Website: home-depot
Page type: billing-address
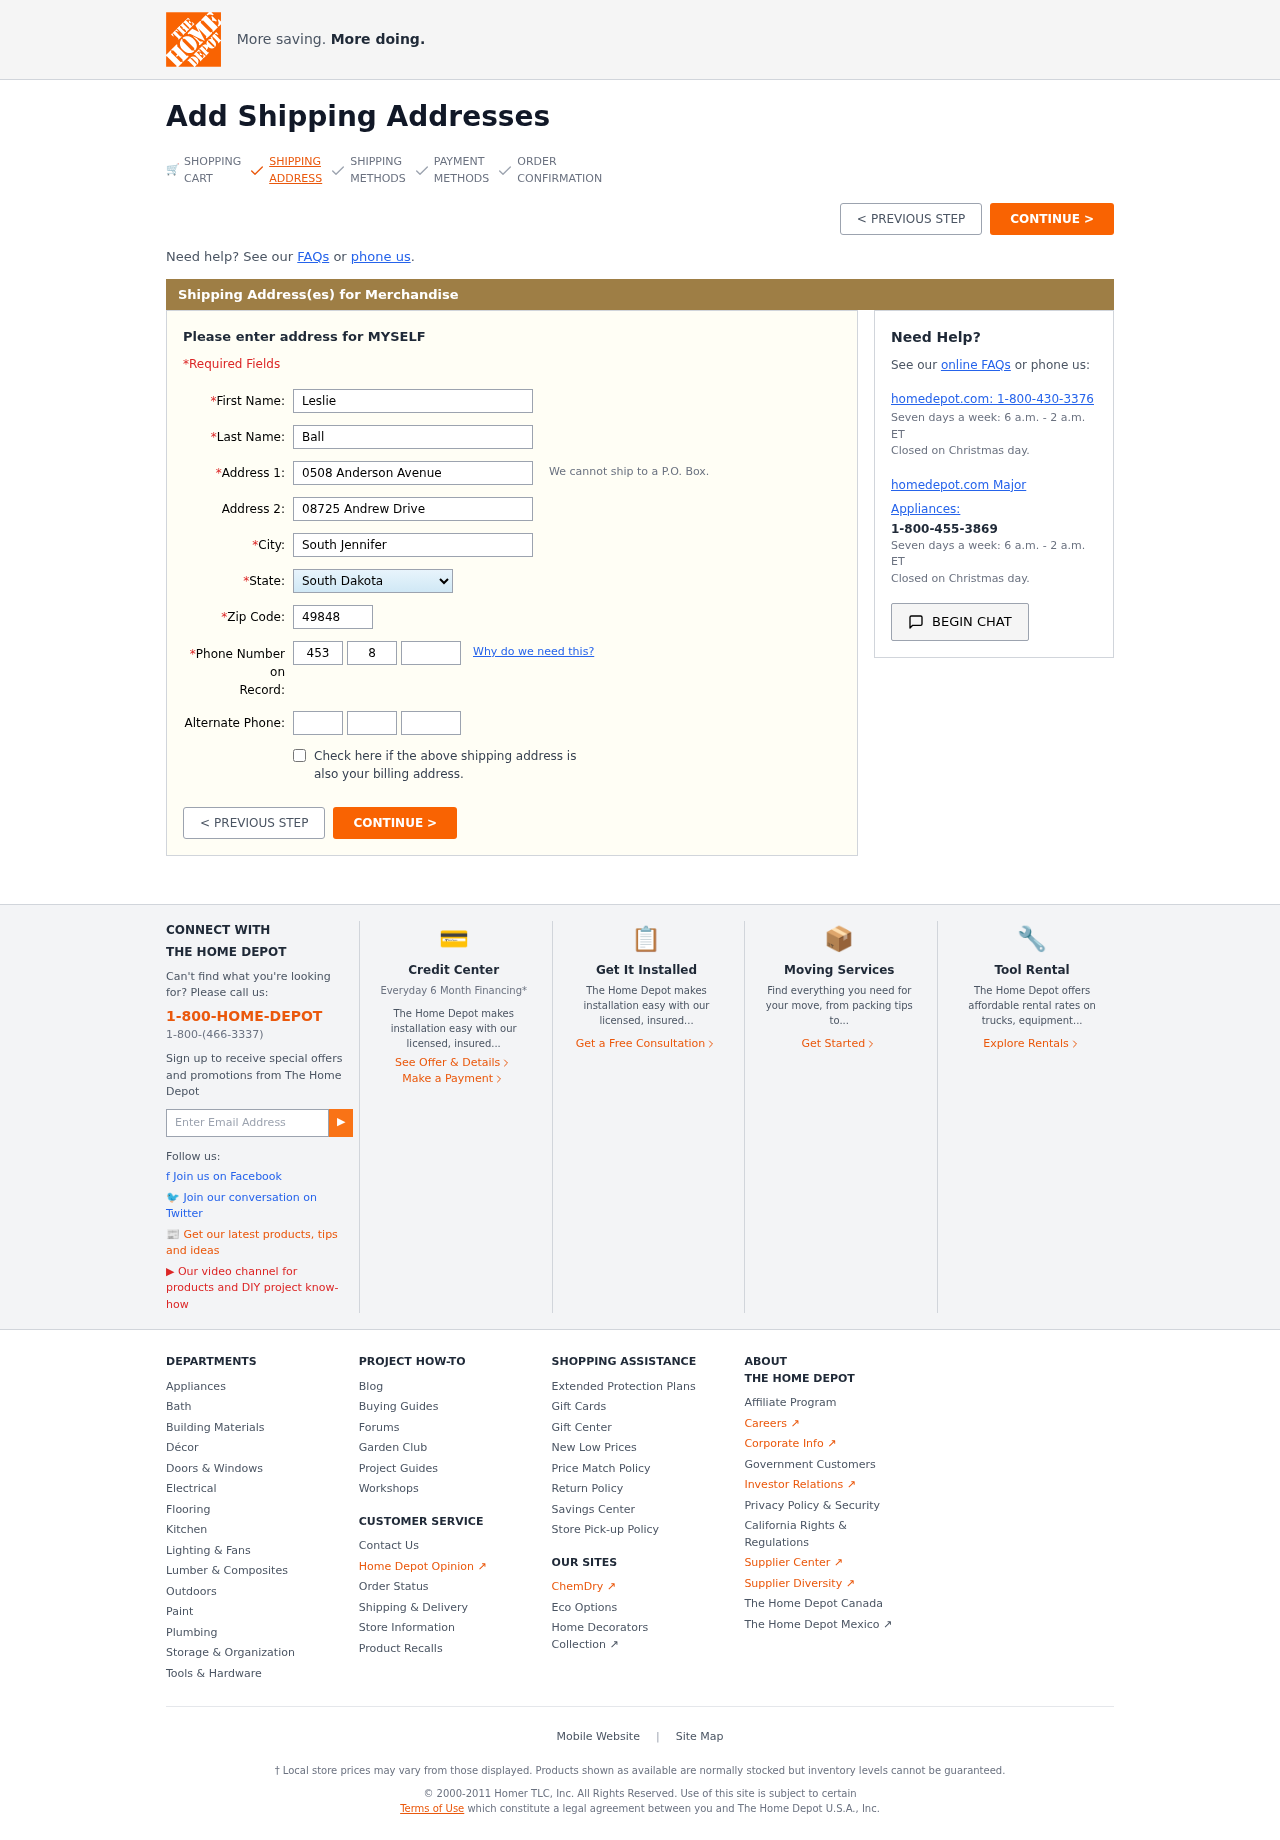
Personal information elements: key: PII_STATE
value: South Dakota
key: PII_FIRSTNAME
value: Leslie
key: PII_LASTNAME
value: Ball
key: PII_STREET
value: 0508 Anderson Avenue
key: PII_STREET2
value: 08725 Andrew Drive
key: PII_CITY
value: South Jennifer
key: PII_POSTCODE
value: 49848
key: PII_PHONE_AREA
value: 453
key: PII_PHONE_PREFIX
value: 866
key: PII_PHONE_LINE
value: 4418
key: PII_PHONE_ALT_AREA
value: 383
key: PII_PHONE_ALT_PREFIX
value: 511
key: PII_PHONE_ALT_LINE
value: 0967